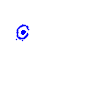
Particle: electron